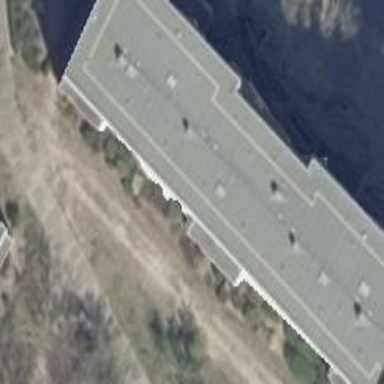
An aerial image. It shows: Building with apartments and flat roof.